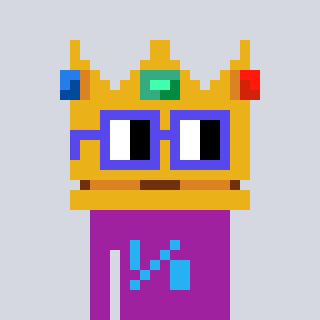
a pixel art character with square blue glasses, a crown-shaped head and a magenta-colored body on a cool background